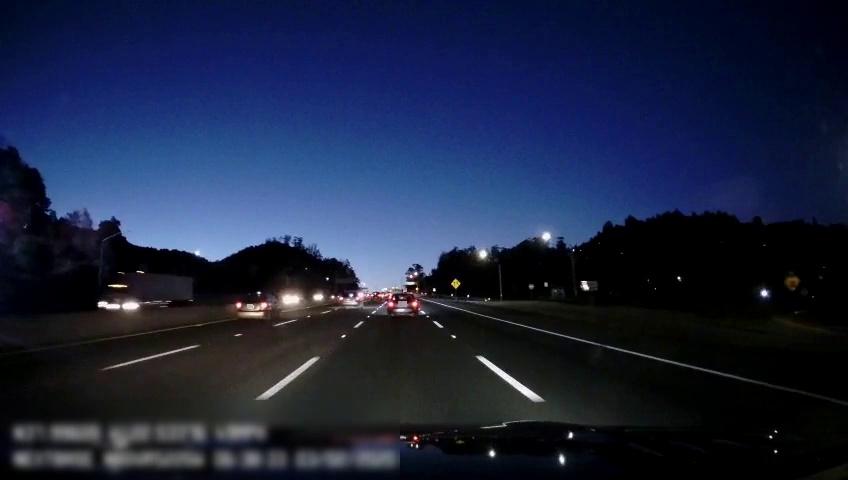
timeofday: Night
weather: Other
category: Drivable Space
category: Vehicles | SUV
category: Vehicles | Car
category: Vehicles | Car
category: Vehicles | Truck
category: Vehicles | Car
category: Vehicles | Car
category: Vehicles | SUV
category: Lanes | Alternate Lane
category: Lanes | Alternate Lane
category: Lanes | Current Lane
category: Lanes | Current Lane
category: Lanes | Alternate Lane
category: Traffic | Signs
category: Traffic | Signs